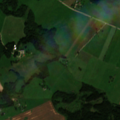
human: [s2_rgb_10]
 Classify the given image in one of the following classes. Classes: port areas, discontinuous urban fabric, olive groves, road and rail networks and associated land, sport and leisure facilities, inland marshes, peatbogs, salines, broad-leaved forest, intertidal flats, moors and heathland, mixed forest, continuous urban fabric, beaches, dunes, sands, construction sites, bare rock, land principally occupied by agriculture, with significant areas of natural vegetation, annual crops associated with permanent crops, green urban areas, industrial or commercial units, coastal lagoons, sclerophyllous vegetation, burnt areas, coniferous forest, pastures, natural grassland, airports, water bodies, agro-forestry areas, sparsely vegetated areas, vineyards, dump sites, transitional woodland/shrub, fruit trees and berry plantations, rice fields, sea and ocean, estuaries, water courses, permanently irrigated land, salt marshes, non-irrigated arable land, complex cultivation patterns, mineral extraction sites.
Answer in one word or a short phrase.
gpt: non-irrigated arable land, pastures, land principally occupied by agriculture, with significant areas of natural vegetation, coniferous forest, mixed forest